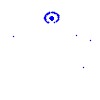
Particle: pion